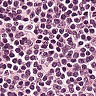
Metastatic tissue present: no